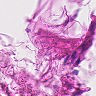
Metastatic tissue present: no